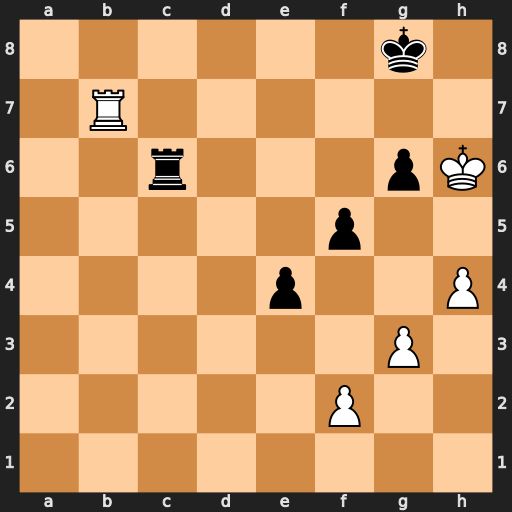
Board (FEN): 6k1/1R6/2r3pK/5p2/4p2P/6P1/5P2/8
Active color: w
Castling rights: -
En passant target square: -
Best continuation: Rg7+ Kf8 Rxg6